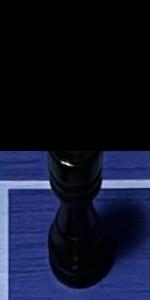
Label: Rook_Black